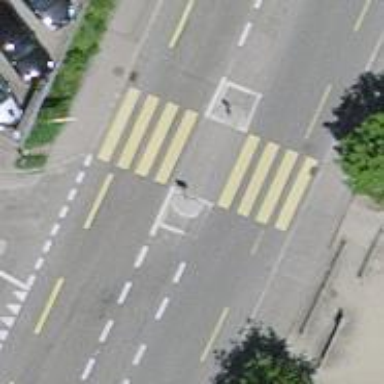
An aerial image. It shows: Primary road with asphalt surface and designated cycle lane.